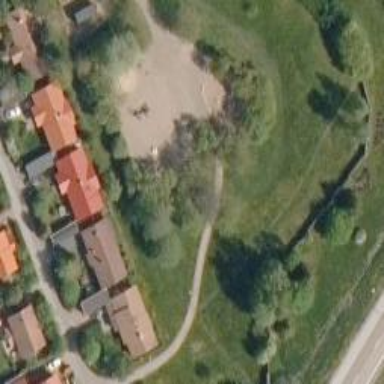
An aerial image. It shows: Playground with springy equipment.